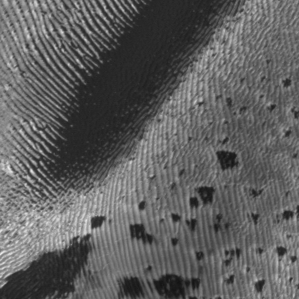
Label: frost